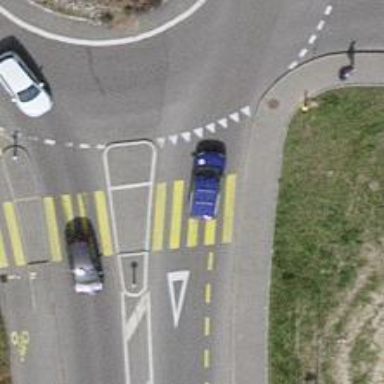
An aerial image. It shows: Secondary road with asphalt surface. It has designated cycle lane on the left side.